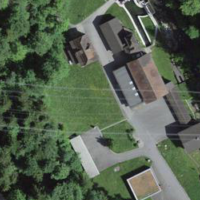
EUNIS habitat code: 44
Species observed at this site:
Pimpinella major
Tussilago farfara
Salvia pratensis